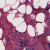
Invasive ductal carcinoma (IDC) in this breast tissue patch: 0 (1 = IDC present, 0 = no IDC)